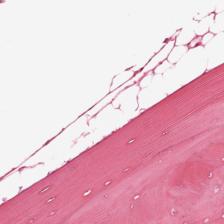
Label: Non-Tumor